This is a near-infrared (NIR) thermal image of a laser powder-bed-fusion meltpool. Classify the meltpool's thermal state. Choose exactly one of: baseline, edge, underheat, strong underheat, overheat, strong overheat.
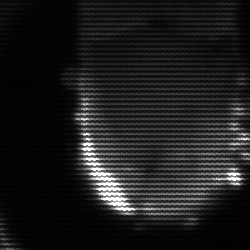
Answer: baseline